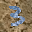
Label: 3